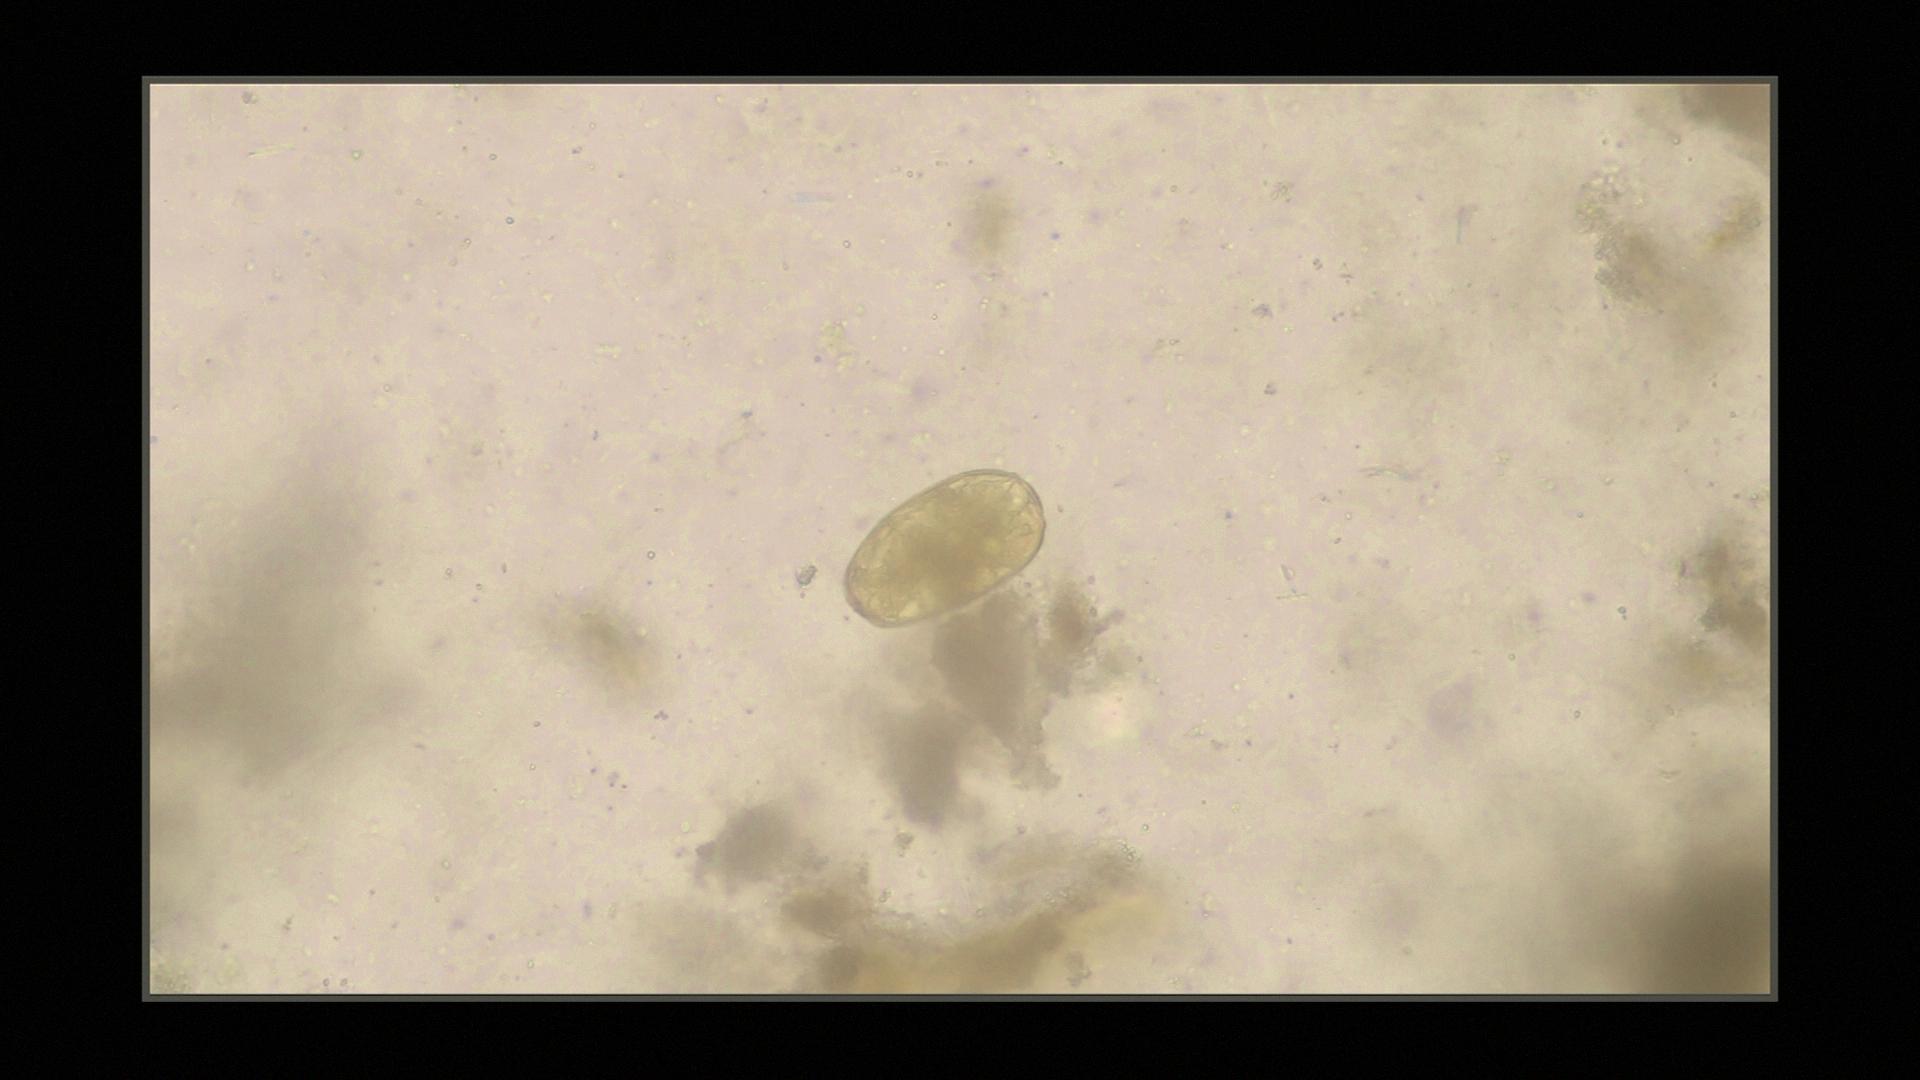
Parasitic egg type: Paragonimus spp